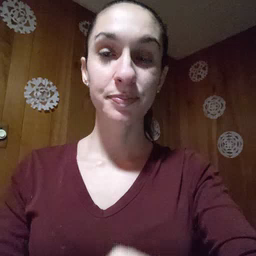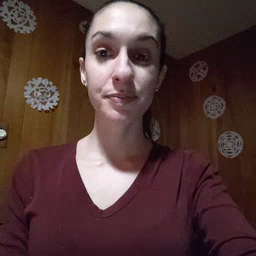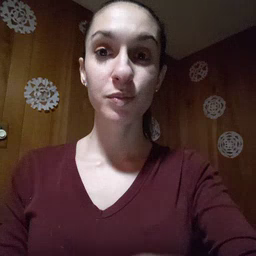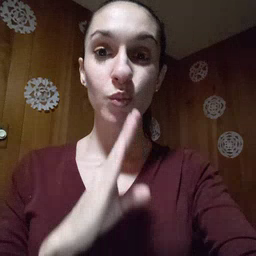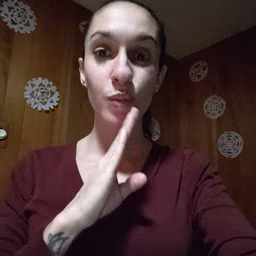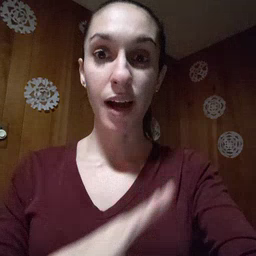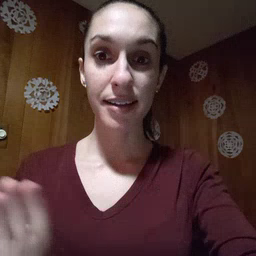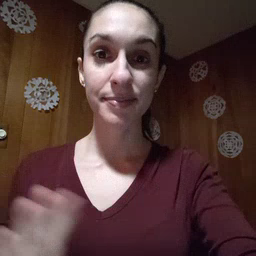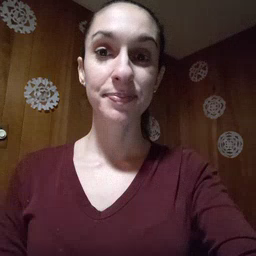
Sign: quiet